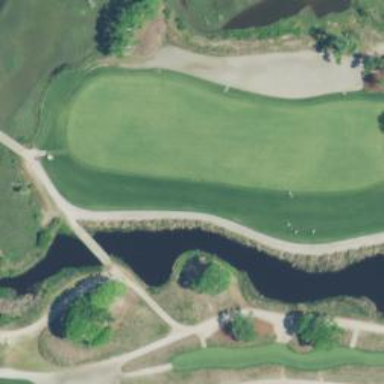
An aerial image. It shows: View of golf hole.